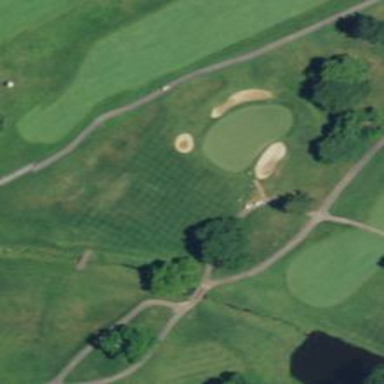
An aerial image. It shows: View of golf hole.